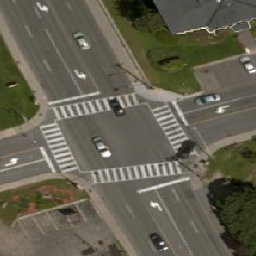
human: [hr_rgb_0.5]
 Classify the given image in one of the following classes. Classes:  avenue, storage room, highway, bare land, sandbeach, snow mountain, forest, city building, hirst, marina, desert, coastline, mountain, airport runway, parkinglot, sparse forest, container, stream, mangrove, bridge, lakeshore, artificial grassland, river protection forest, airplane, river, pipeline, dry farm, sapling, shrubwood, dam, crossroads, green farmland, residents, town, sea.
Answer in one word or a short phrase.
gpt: crossroads